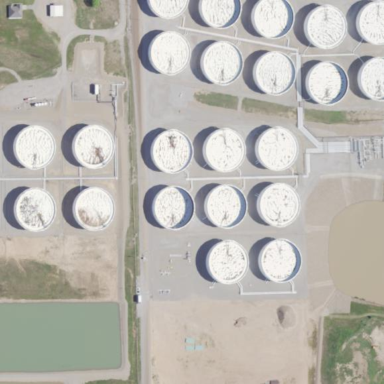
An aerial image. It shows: Fence surrounding industrial area designated as petroleum terminal.